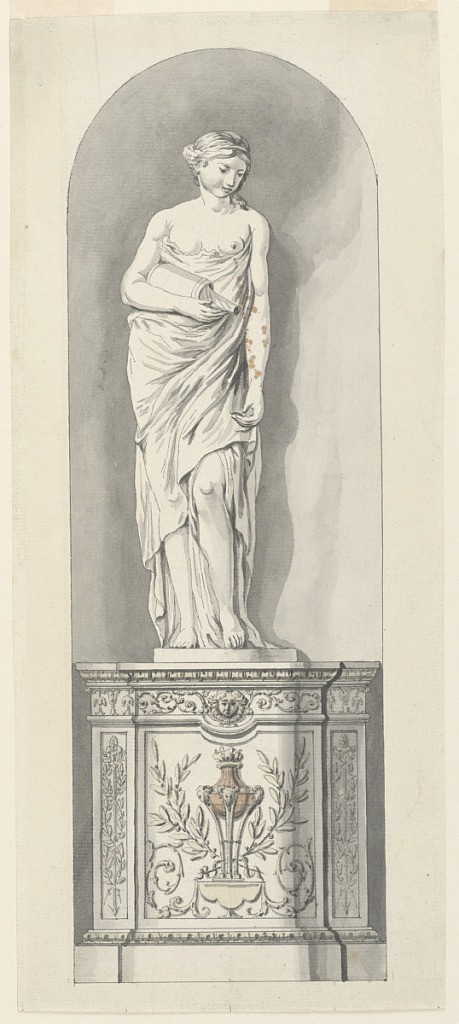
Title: Design for an niche
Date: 1780
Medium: Pen and ink, brush and watercolor on paper
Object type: Drawing
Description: A girl in classical attire stands upon a pedestal while holding a bottle, lowered, from which she has removed the stopper. The pedastal is decorated with floral motifs and a tripod carrying a burning lamp.